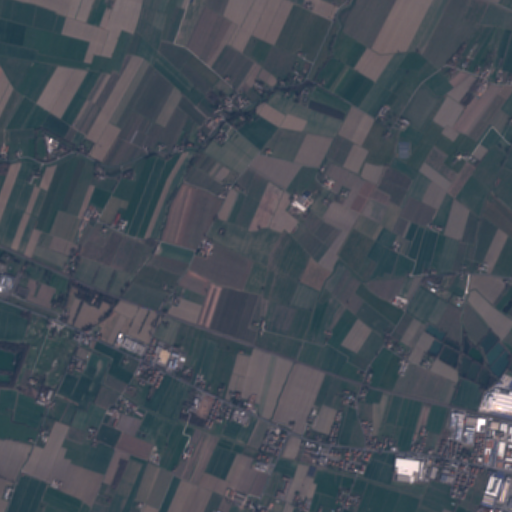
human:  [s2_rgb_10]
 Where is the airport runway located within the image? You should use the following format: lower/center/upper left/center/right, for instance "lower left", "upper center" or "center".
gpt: The airport runway is located in the upper center of the image.
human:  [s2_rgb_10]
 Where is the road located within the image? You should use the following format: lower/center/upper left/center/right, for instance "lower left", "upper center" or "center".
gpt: There is no road in the image.